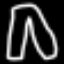
Label: pants